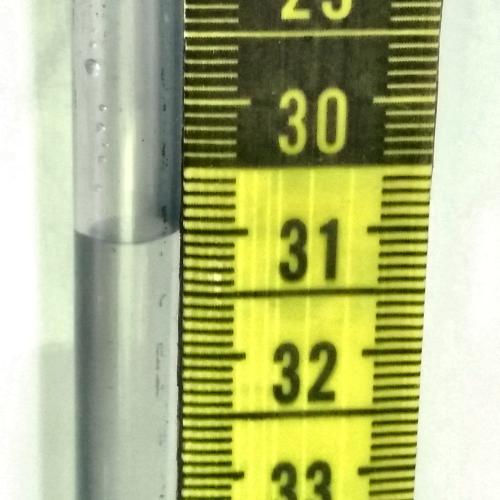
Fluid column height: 31.0 cm